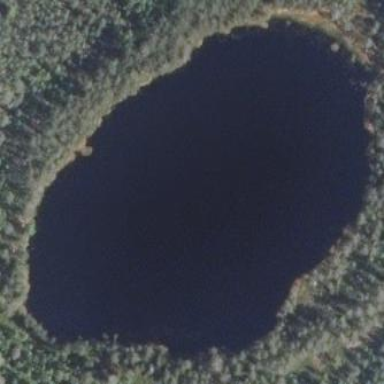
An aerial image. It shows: Beautiful lake surrounded by nature.